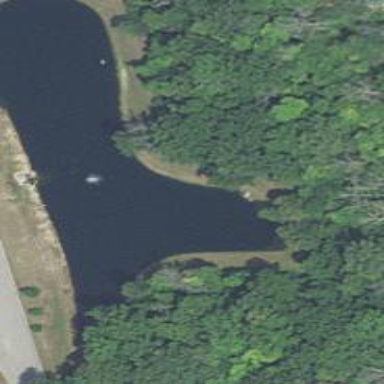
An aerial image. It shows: Peaceful pond surrounded by nature.